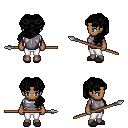
a pixel art fantasy rpg character, female body template, human, dark skin, steel chest armor, white pants, black princess hairstyle, gray slippers, spear, four views (front, back, left, right), 2x2 character sprite sheet, small pixel art, hard edges, no anti-aliasing